【题型】选择题　【知识点】函数　【难度】easy
已知函数$f(x) = e^x(ax - 1)$的大致图象如图所示，则不等式$f(x)f'(x) < 0$的解集为（ ）

A．$(-2,-1)$ \quad B．$(1,2)$ \quad C．$\left(-\dfrac{1}{2},1\right)$ \quad D．$(2,+\infty)$
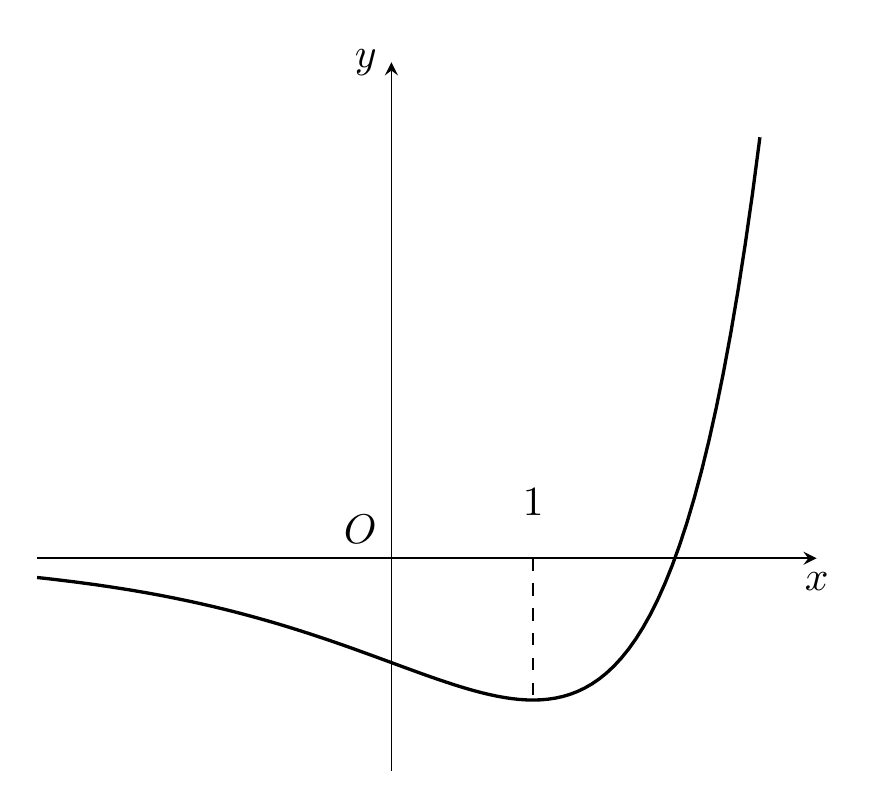
【解答】
【答案】$\boldsymbol{B}$

【分析】根据给定的图象可得$1$是函数$f(x)$的极小值点，求出$a$值，再解不等式。

【解答】解：函数$f(x) = e^x(ax - 1)$，则$f'(x) = e^x(ax - 1 + a)$，\\
由图象可知，$x = 1$是函数$f(x)$的极小值点，\\
则$f'(1) = e(2a - 1) = 0$，解得$a = \dfrac{1}{2}$，

当$x < 1$时，$f'(x) < 0$；当$x > 1$时，$f'(x) > 0$，\\
则$x = 1$是函数$f(x)$的极小值点，

$f(x) = e^x\left(\dfrac{1}{2}x - 1\right)$，$f'(x) = e^x\left(\dfrac{1}{2}x - \dfrac{1}{2}\right)$，

不等式$f(x)f'(x) < 0 \iff \dfrac{1}{4}e^{2x}(x - 1)(x - 2) < 0$，解得$1 < x < 2$，

所以不等式$f(x)f'(x) < 0$的解集为$(1,2)$。

故选：$\boldsymbol{B}$。

【点评】本题主要考查利用导数研究函数的单调性，考查运算求解能力，属于中档题。